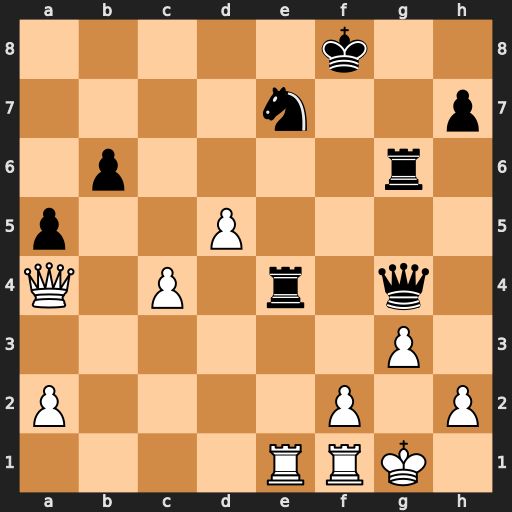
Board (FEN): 5k2/4n2p/1p4r1/p2P4/Q1P1r1q1/6P1/P4P1P/4RRK1
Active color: w
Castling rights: -
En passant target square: -
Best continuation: f3 Rxe1 fxg4+ Rxf1+ Kxf1